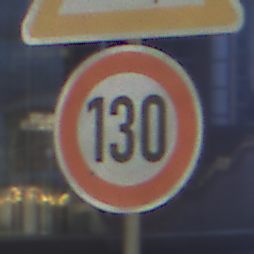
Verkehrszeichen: Geschwindigkeit130
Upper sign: SeitenwindVonRechts
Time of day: Night
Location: Outdoor (Urban)
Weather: PartlyCloudy
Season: NotSpecified
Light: Artificial